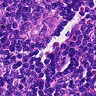
Metastatic tissue present: no